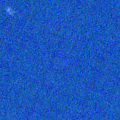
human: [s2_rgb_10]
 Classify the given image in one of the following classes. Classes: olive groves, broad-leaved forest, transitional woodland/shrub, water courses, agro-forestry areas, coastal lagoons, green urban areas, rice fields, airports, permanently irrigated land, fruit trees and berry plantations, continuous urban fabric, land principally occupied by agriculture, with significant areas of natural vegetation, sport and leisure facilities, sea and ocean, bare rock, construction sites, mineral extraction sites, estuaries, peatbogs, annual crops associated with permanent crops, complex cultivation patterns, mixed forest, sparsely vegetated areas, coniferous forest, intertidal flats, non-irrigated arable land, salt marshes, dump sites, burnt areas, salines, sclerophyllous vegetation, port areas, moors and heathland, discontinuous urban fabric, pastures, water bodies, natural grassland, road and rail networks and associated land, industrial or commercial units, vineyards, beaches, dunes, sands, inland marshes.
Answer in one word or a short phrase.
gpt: sea and ocean